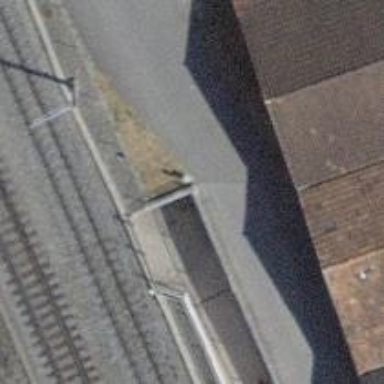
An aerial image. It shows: Tunnel path with asphalt surface.